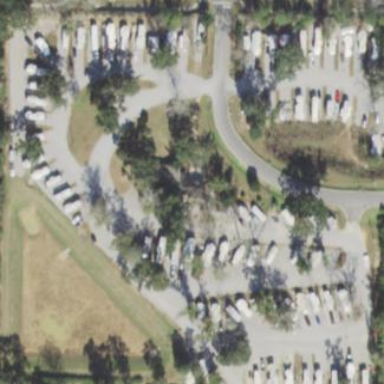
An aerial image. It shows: Caravan site for tourism.